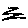
Label: zigzag